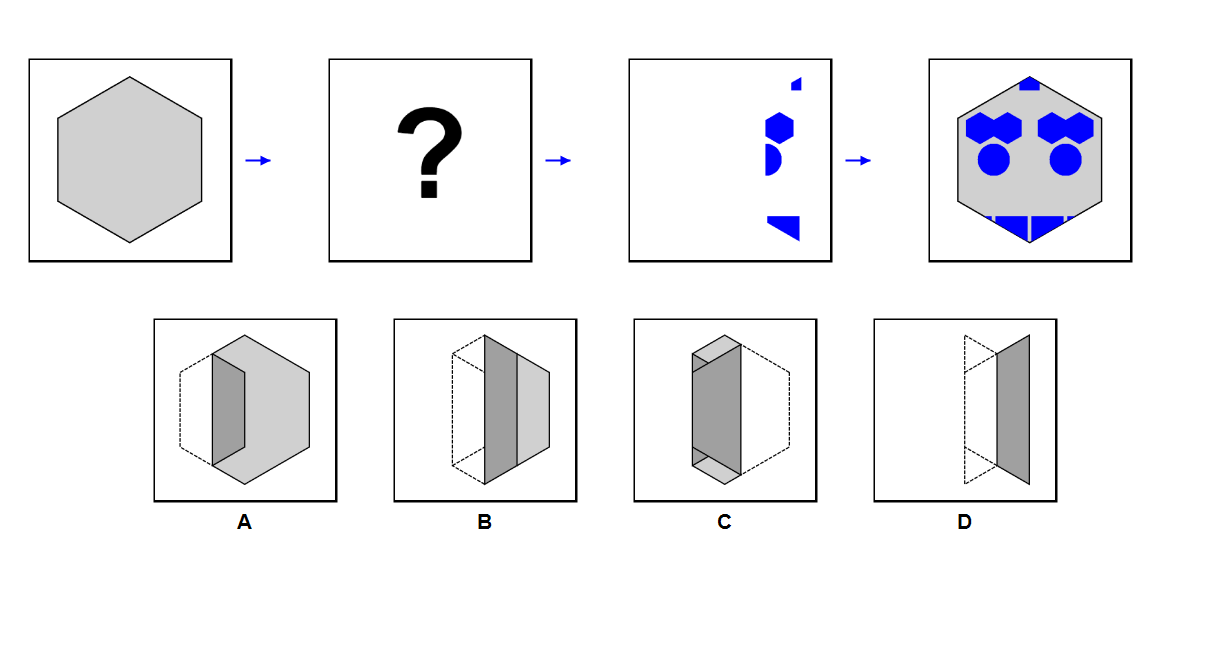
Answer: C